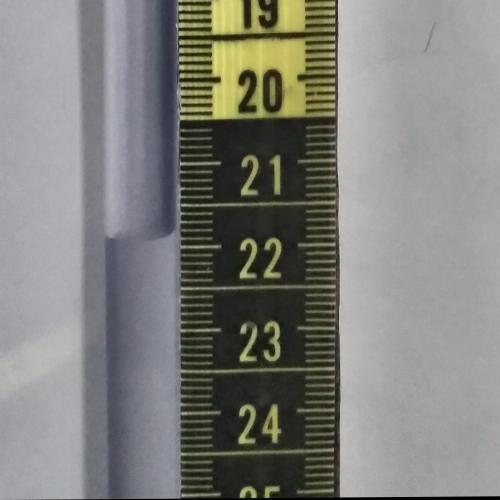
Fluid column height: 21.9 cm